Field crop: maize
Growth stage: 2
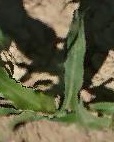
Species: maize